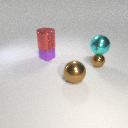
large red metal cylinder behind large cyan metal sphere